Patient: sex M, age 34
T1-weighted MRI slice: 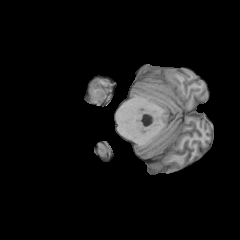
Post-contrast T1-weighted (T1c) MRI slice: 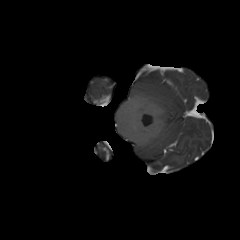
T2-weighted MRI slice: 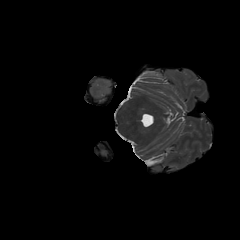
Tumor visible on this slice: no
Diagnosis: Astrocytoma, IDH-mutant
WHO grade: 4